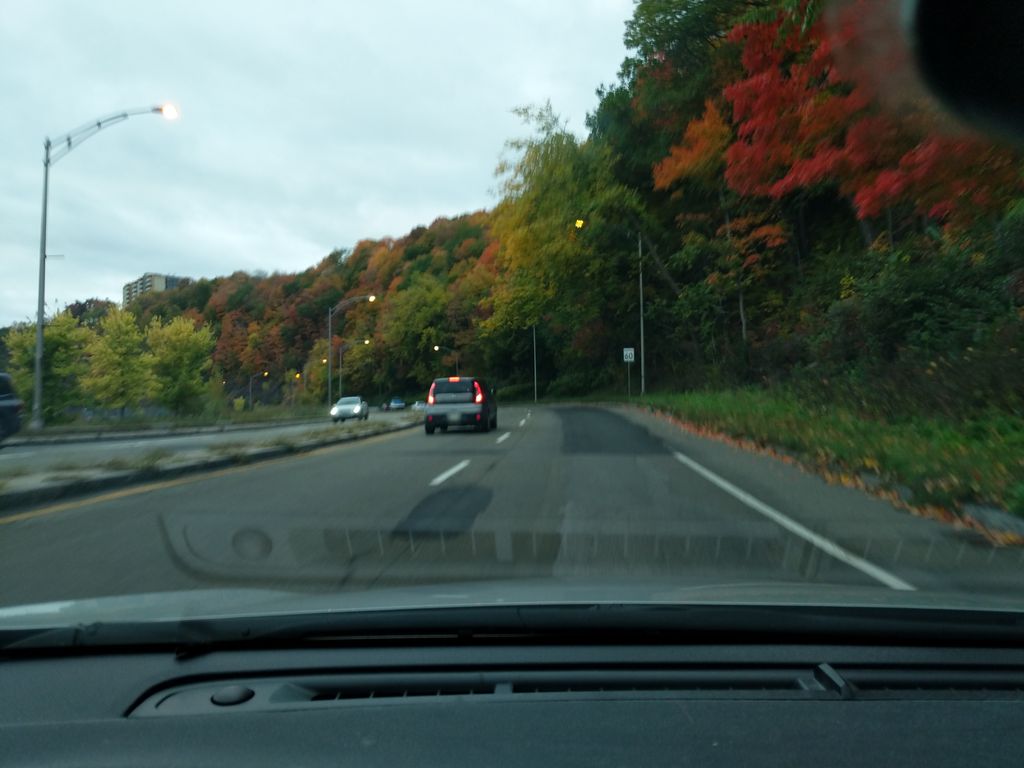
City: quebec_city